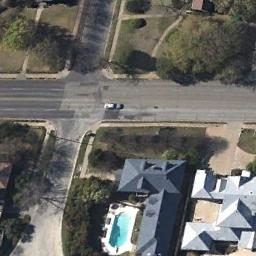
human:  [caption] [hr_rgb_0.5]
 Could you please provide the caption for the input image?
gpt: There are many buildings of different shapes and sizes beside the intersection .

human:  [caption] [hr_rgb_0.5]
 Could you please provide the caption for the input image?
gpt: There is a moving vehicle on the road at the intersection, There are many houses with swimming pools and many trees around the intersection .

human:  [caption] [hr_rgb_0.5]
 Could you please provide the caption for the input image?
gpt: The intersection is not vertical .

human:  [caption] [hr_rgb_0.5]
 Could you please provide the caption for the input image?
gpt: An intersection with sparse traffic located in a medium residential area with some green areas .

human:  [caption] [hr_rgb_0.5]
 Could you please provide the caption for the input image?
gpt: There are two blue buildings and a swimming pool beside the intersection .